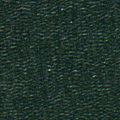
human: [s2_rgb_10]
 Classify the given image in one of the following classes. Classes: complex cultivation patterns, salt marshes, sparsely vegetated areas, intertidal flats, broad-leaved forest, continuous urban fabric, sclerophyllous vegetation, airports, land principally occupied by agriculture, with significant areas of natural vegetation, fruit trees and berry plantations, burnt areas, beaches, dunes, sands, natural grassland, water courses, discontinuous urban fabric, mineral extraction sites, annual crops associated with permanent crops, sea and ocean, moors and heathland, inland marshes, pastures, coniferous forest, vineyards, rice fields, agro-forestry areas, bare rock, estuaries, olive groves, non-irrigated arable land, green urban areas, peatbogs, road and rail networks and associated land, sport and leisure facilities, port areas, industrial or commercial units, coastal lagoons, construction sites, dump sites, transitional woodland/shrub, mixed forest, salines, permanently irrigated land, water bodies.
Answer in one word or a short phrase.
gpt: sea and ocean